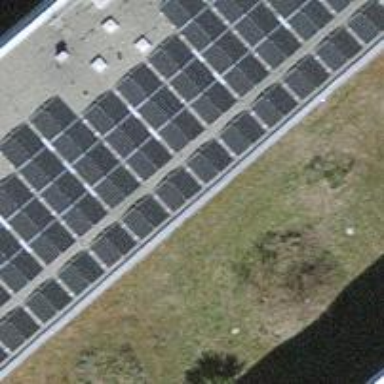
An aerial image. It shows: Solar power generator using photovoltaic method with solar photovoltaic panel types.